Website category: university
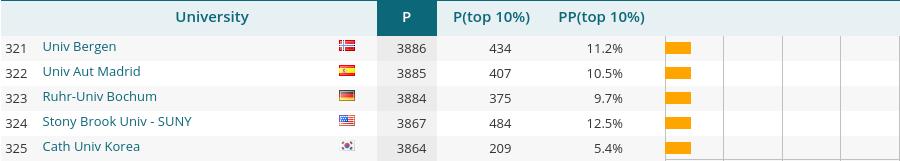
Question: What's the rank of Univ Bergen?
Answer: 321

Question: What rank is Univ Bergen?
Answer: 321

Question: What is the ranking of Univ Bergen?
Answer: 321

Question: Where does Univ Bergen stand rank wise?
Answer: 321

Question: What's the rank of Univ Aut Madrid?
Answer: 322

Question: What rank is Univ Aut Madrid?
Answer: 322

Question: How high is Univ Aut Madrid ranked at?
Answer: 322

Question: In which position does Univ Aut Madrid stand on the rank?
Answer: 322

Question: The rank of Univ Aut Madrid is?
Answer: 322

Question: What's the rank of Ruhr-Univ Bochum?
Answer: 323

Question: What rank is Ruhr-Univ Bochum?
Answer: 323

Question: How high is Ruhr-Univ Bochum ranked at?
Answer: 323

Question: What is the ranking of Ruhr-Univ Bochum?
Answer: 323

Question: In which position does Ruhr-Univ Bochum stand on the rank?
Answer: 323

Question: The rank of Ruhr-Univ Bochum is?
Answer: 323

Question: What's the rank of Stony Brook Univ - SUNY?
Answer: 324

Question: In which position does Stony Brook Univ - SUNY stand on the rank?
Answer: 324

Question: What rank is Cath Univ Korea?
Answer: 325

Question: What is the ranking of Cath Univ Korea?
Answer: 325

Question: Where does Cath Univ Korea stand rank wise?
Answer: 325

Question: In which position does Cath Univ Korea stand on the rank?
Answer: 325

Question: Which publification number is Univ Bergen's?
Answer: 3886

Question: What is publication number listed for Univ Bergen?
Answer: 3886

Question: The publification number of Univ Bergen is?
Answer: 3886

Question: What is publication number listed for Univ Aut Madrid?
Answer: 3885

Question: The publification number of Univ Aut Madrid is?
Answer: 3885

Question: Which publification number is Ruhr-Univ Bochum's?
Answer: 3884

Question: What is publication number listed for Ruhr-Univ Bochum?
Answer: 3884

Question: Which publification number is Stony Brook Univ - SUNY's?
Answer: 3867

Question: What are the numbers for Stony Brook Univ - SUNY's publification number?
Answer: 3867

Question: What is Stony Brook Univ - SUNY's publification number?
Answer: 3867

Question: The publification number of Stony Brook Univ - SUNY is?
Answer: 3867

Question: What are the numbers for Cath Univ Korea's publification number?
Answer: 3864

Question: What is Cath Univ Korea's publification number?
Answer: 3864

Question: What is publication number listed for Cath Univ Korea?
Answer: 3864

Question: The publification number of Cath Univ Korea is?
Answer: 3864

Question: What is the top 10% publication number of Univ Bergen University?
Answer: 434

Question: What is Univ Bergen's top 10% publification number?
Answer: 434

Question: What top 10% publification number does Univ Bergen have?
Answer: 434

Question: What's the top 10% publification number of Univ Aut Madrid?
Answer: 407

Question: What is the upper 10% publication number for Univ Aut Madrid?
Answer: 407

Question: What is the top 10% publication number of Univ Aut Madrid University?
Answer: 407

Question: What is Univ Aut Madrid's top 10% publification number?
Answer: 407

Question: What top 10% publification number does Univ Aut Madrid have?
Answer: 407

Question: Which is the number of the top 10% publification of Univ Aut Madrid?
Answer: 407

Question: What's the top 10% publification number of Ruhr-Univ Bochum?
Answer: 375

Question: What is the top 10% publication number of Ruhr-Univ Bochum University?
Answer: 375

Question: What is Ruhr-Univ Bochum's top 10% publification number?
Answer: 375

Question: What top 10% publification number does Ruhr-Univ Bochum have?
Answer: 375

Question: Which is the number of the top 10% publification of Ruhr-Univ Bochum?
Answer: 375

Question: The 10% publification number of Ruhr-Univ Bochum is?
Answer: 375

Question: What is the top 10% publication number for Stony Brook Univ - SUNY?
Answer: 484

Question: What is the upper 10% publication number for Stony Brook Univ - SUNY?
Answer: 484

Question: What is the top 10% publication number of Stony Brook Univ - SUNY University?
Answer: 484

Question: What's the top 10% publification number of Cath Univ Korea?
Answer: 209

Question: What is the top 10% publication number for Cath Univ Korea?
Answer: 209

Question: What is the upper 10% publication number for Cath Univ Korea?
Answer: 209

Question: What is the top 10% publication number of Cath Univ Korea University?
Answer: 209

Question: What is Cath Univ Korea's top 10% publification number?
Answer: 209

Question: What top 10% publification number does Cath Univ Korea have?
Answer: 209

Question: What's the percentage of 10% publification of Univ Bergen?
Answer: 11.2%

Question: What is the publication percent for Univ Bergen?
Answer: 11.2%

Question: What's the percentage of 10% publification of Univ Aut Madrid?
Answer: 10.5%

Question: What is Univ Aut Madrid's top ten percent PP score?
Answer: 10.5%